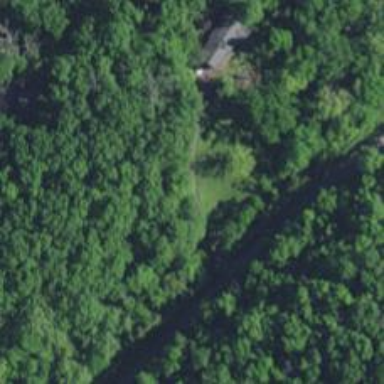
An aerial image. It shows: Driveway leading to service road.